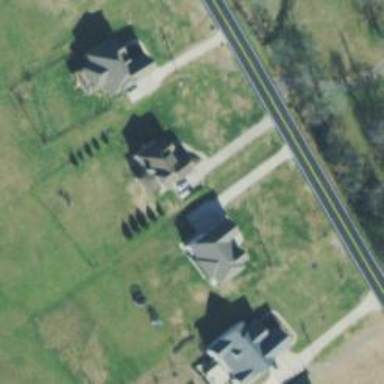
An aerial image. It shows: Driveway.